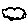
Label: cloud